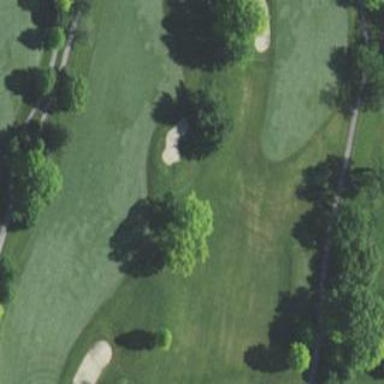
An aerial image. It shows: Golf fairway surrounded by grass.